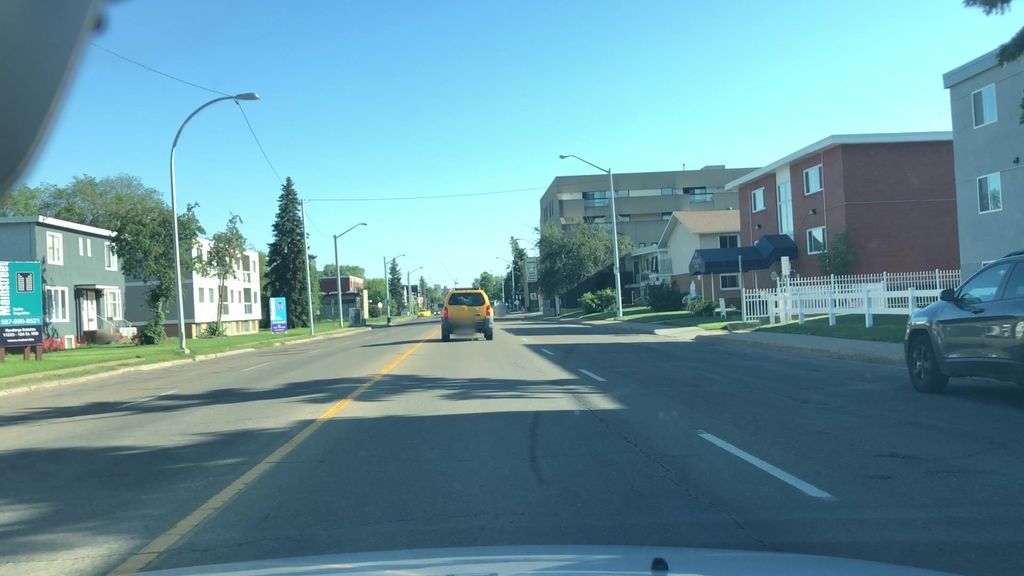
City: edmonton